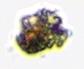
Label: Detritus